Field crop: maize
Growth stage: 2
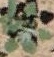
Species: chenopodium